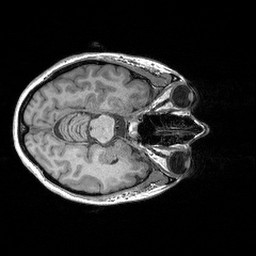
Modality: T1w
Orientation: axial
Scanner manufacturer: siemens
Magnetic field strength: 3 T
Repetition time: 2.3 s
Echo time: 0.00298 s